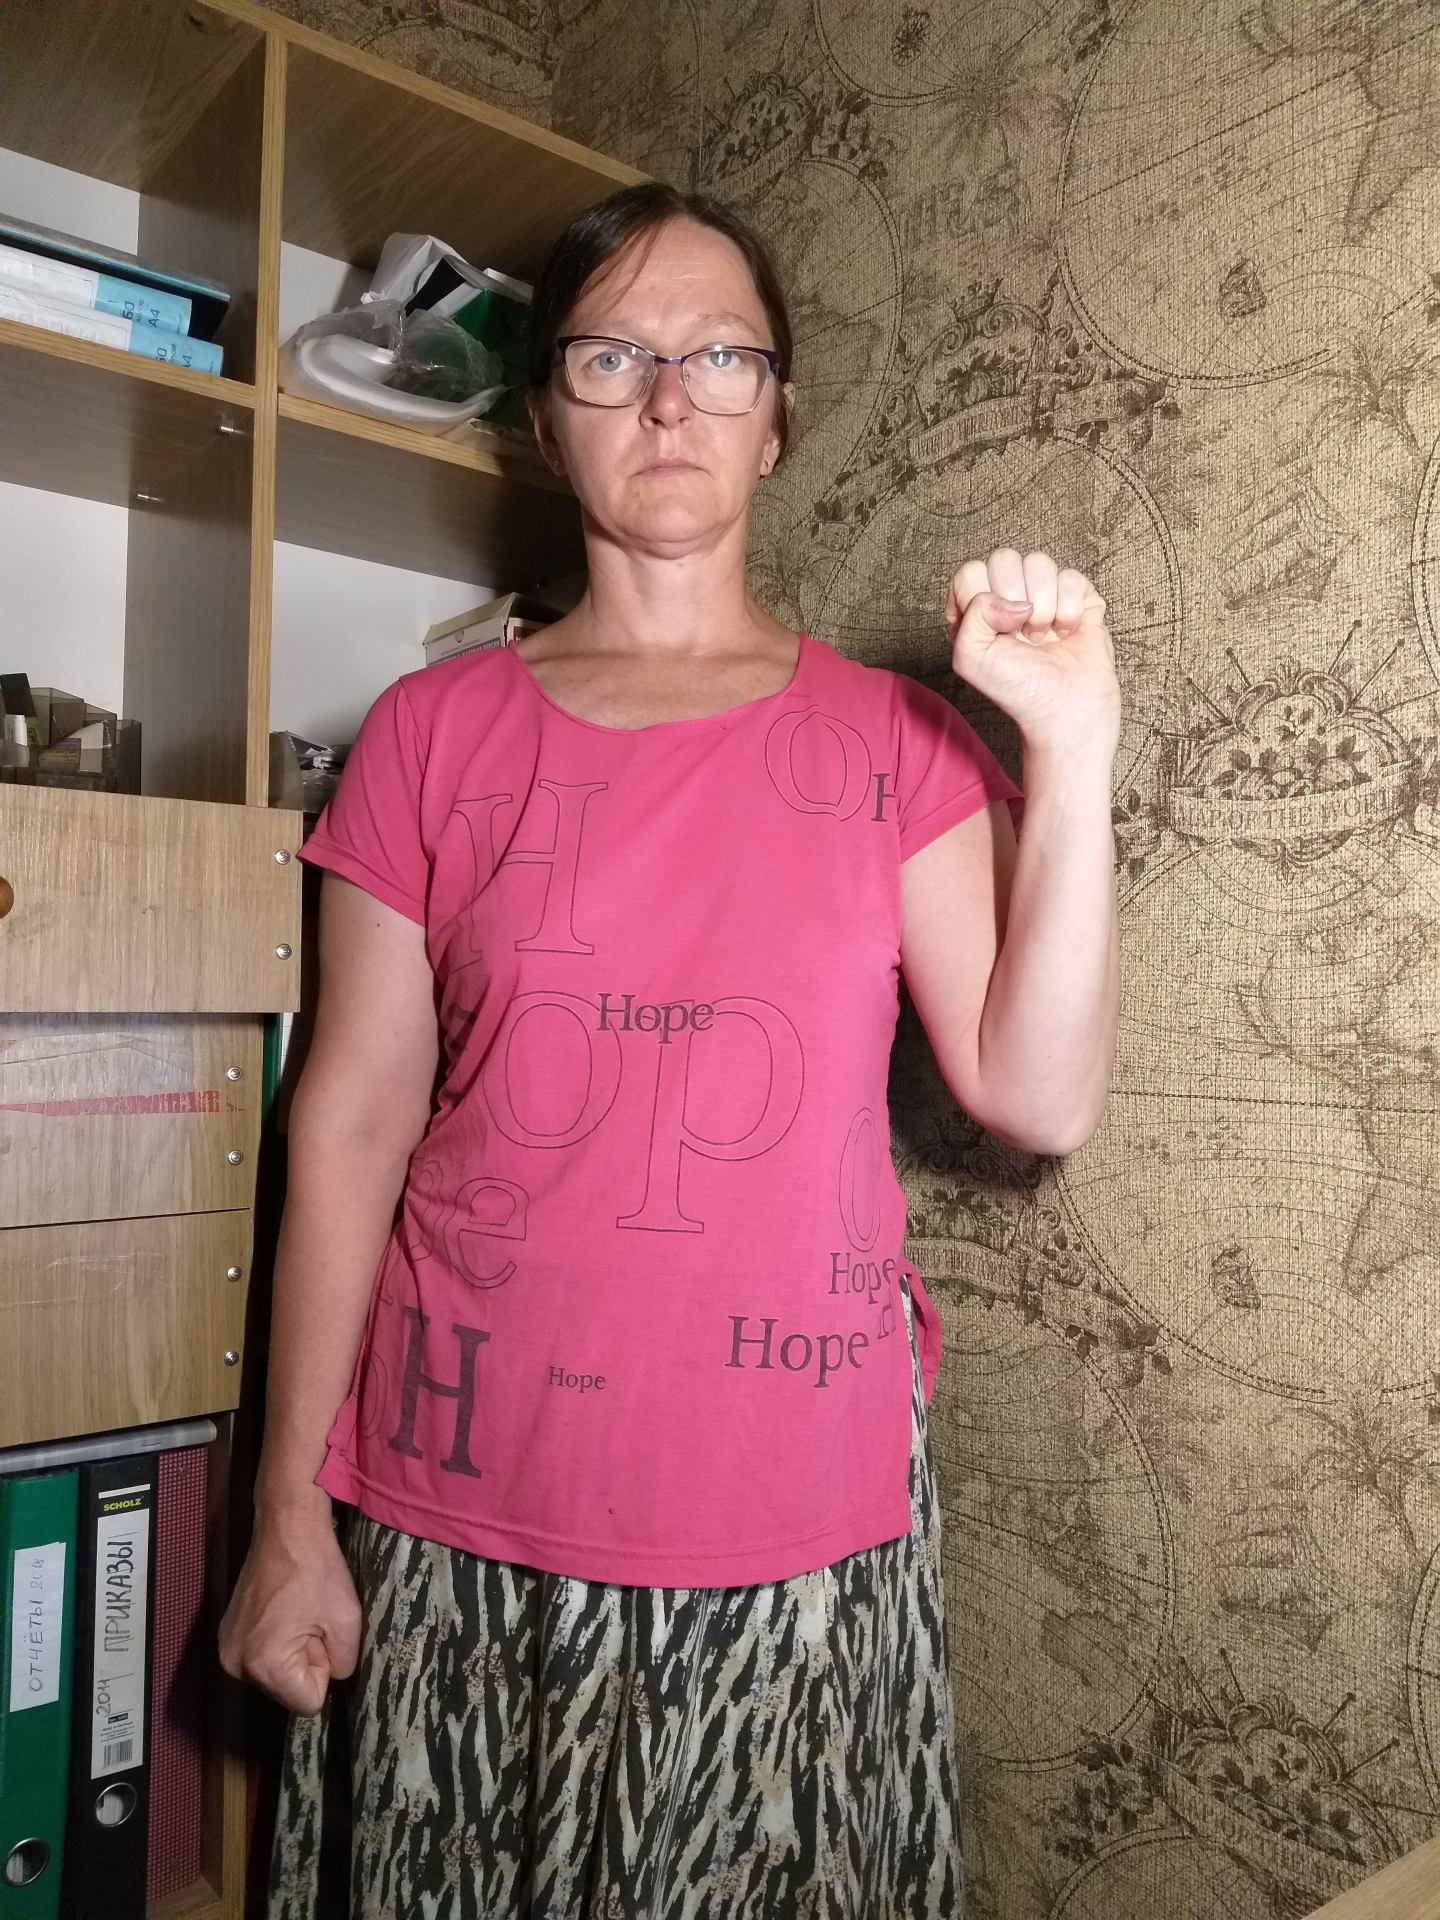
Label: clear